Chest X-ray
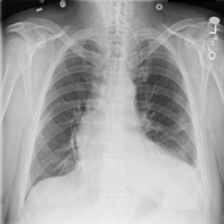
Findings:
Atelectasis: negative
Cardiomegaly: negative
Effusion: negative
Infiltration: negative
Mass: negative
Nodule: negative
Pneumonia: negative
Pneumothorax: negative
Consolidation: negative
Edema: negative
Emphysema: negative
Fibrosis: negative
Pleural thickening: negative
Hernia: negative